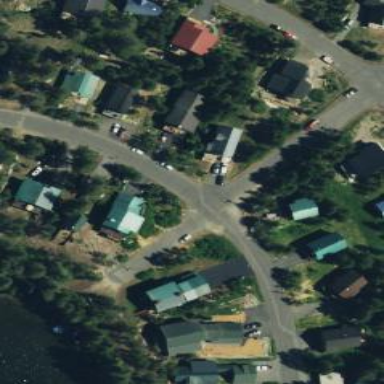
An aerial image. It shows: Asphalt road in residential area.